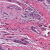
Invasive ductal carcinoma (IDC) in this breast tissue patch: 0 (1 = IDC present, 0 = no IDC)